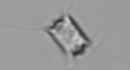
Label: Chaetoceros_didymus